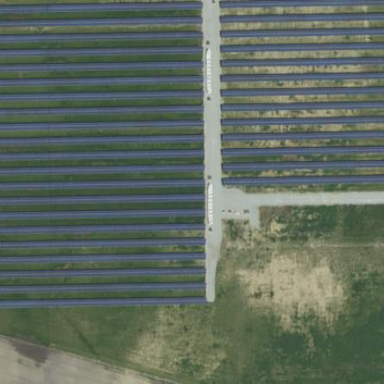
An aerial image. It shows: Solar power plant utilizing photovoltaic technology.